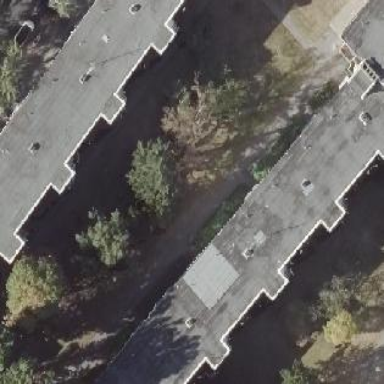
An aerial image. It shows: Residential building with flat roof.